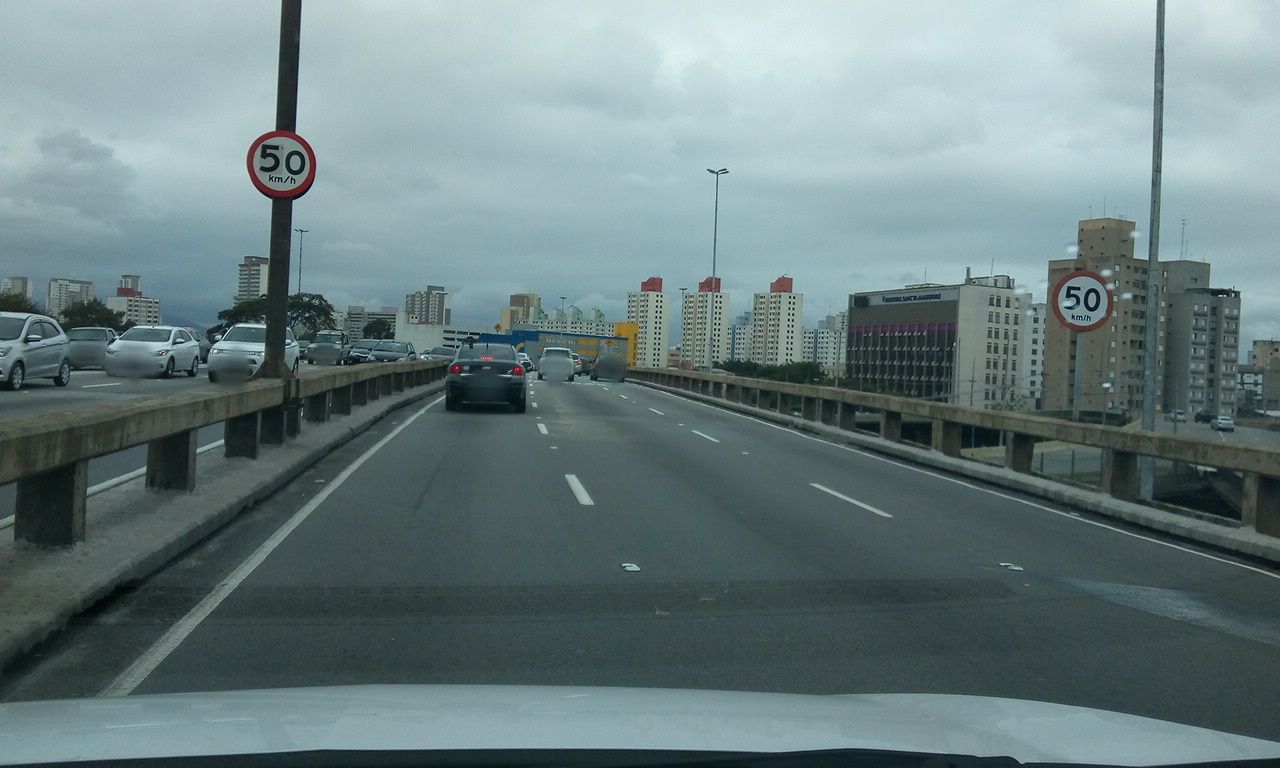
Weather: cloudy
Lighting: day
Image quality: good
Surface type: driving surface
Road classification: trunk
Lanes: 3
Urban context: urban centre
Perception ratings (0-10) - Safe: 2.69, Lively: 4.27, Beautiful: 1.17, Boring: 4.09, Depressing: 7.06, Wealthy: 4.07